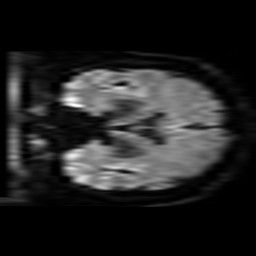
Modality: TRACE
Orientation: coronal
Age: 61
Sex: male
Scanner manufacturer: philips
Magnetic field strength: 3 T
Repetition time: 3.586 s
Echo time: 0.076 s